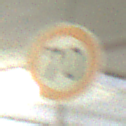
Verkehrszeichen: Geschwindigkeit70
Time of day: NotSpecified
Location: Indoor (Special)
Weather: NotSpecified
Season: NotSpecified
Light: Artificial